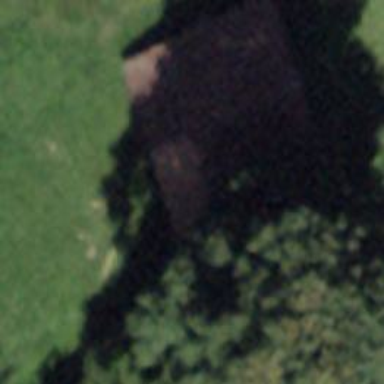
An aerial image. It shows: Barn.